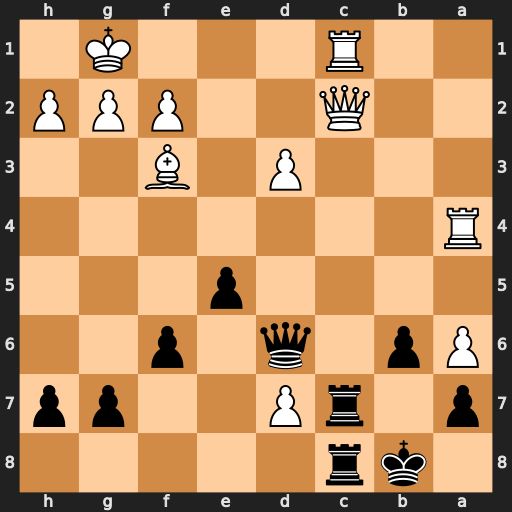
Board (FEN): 1kr5/p1rP2pp/Pp1q1p2/4p3/R7/3P1B2/2Q2PPP/2R3K1
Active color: b
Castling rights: -
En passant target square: -
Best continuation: Rxc2 dxc8=R+ Rxc8